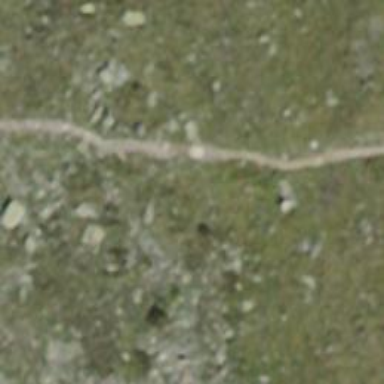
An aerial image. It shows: Ground path with excellent trail visibility.